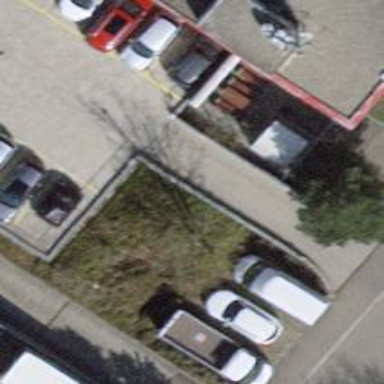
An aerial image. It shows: Parking entrance.